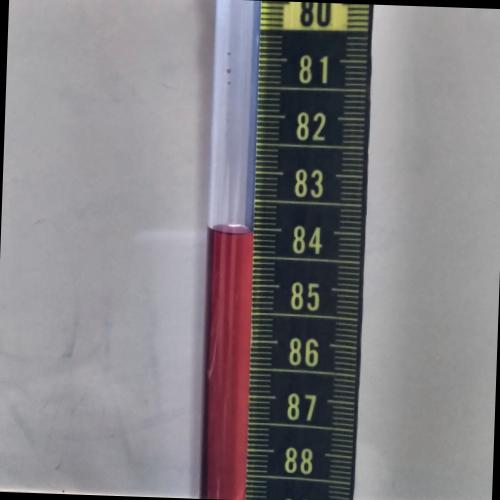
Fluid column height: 84.1 cm